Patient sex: M
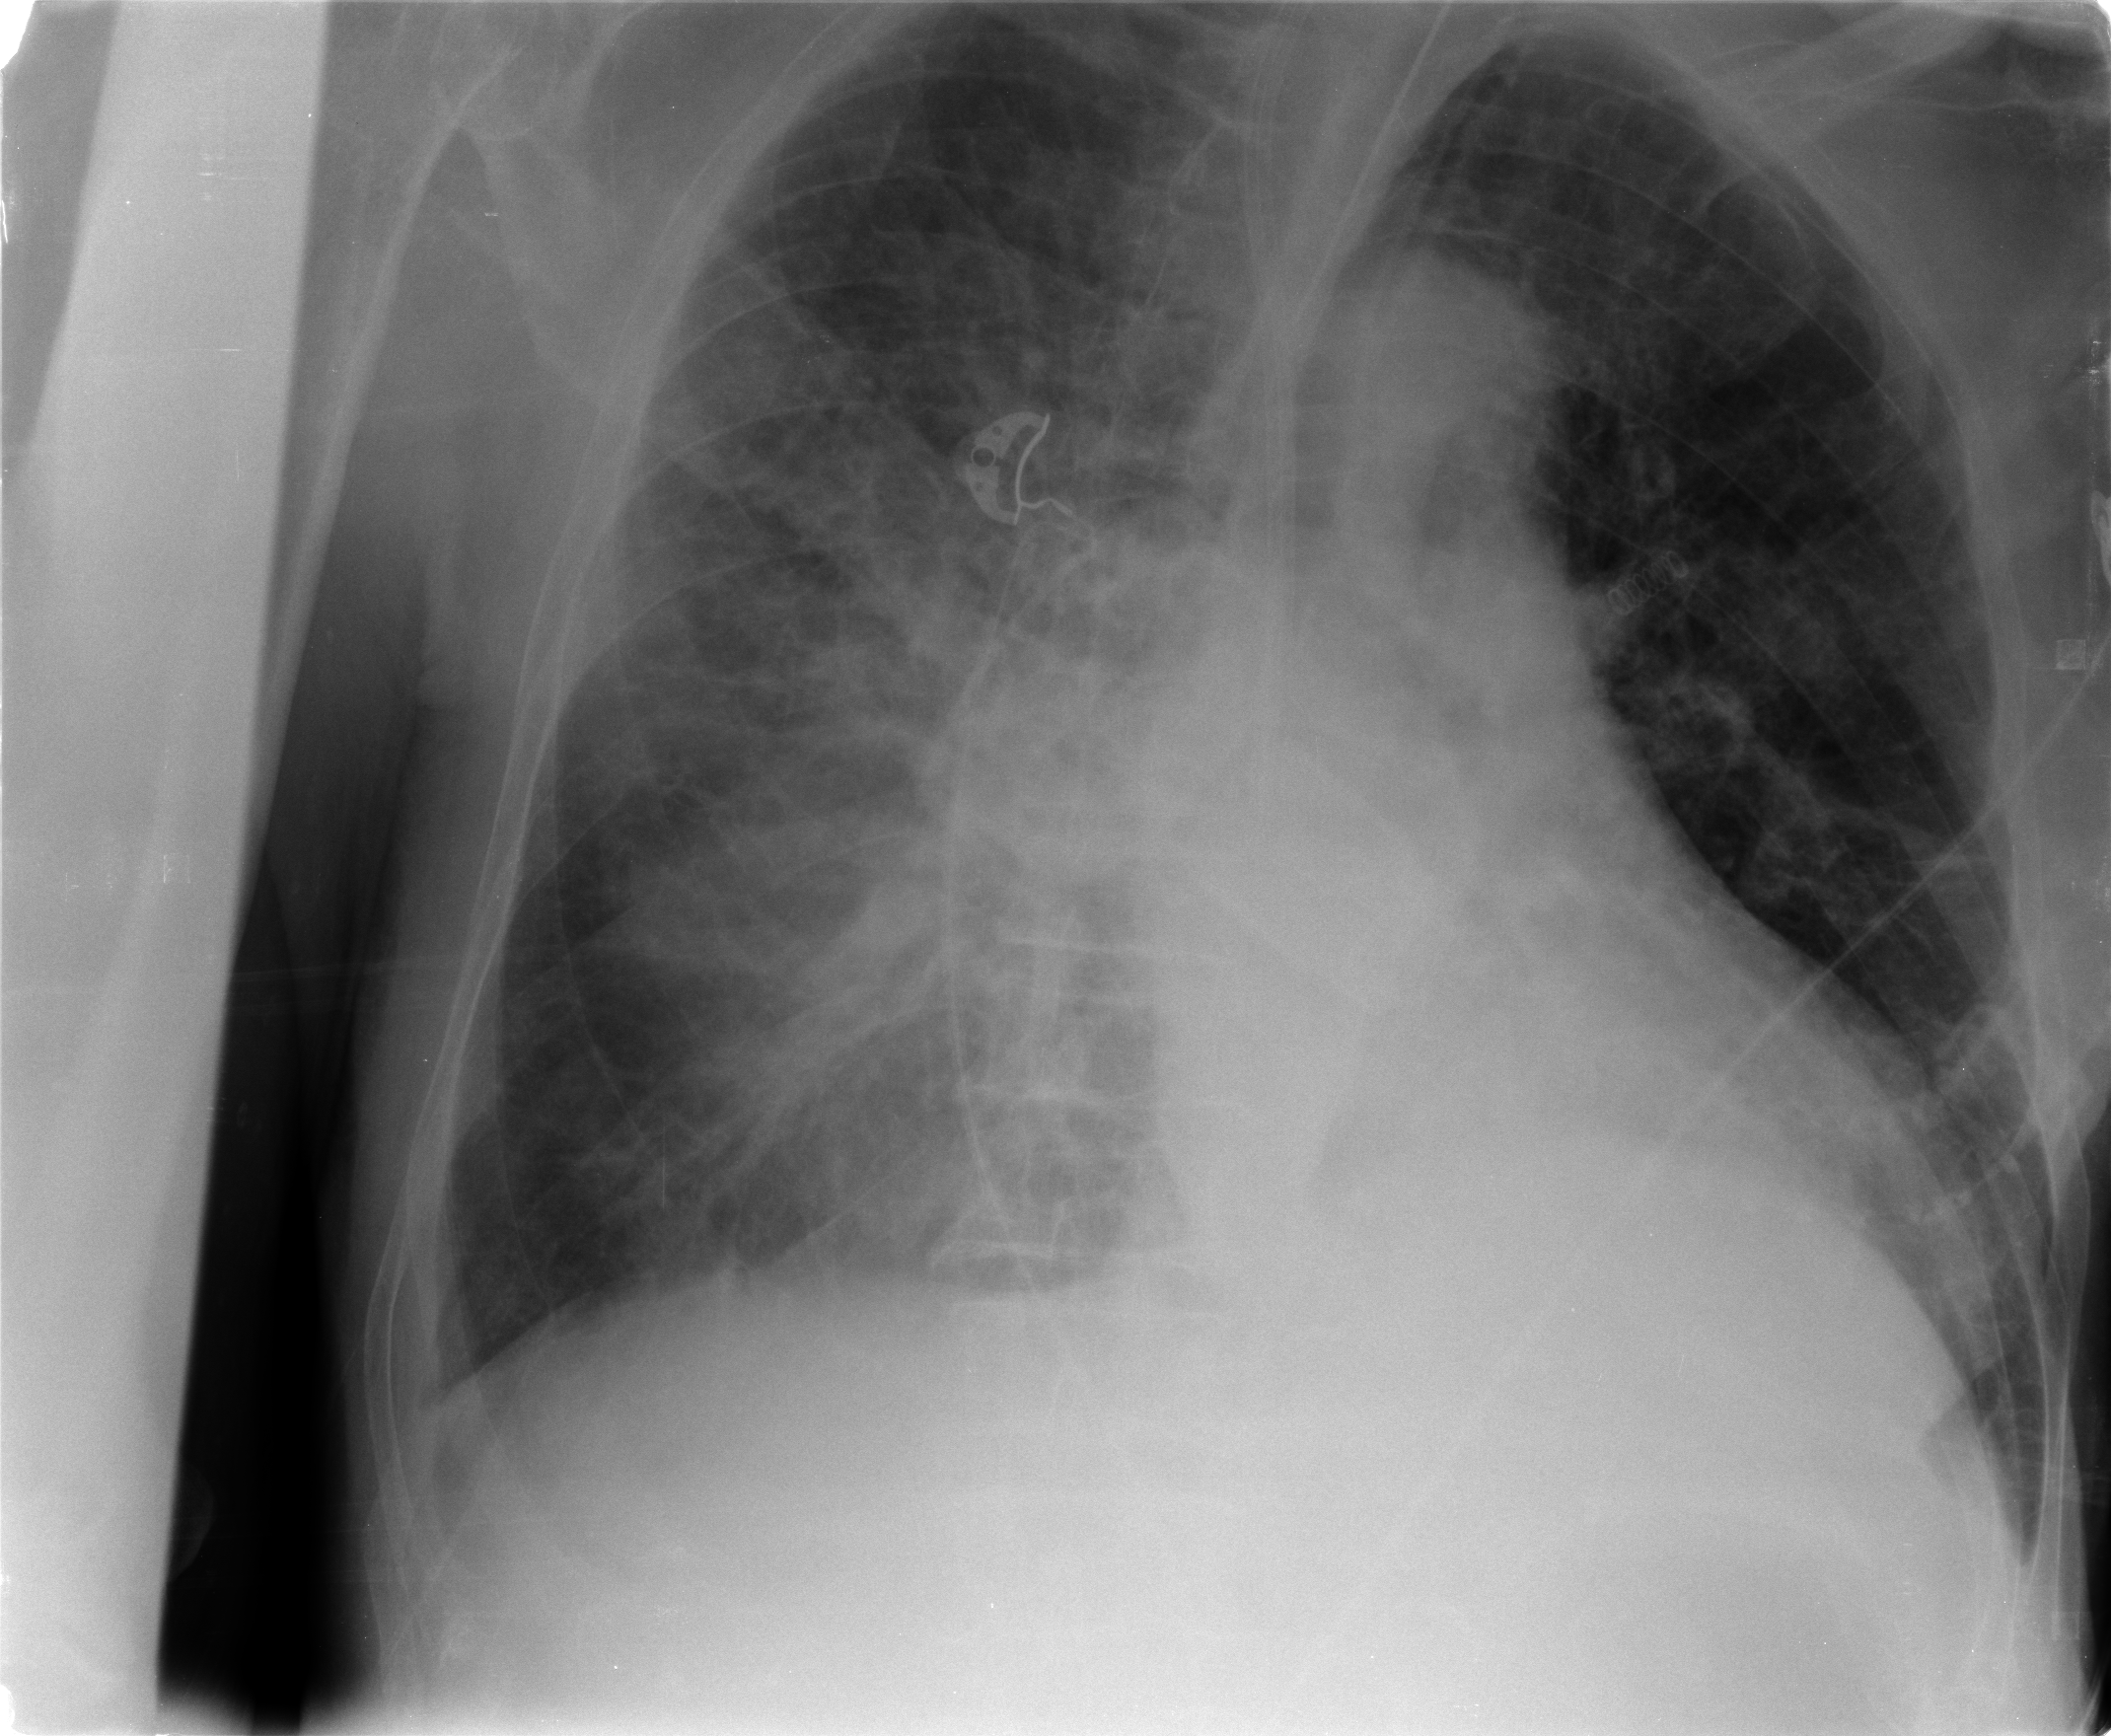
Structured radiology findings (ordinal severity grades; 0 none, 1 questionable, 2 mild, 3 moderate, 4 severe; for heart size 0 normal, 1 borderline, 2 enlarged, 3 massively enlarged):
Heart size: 1
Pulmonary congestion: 2
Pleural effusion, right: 2
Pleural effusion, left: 1
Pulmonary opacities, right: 2
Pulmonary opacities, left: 1
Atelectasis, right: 2
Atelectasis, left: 2